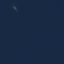
Land use / land cover class: SeaLake